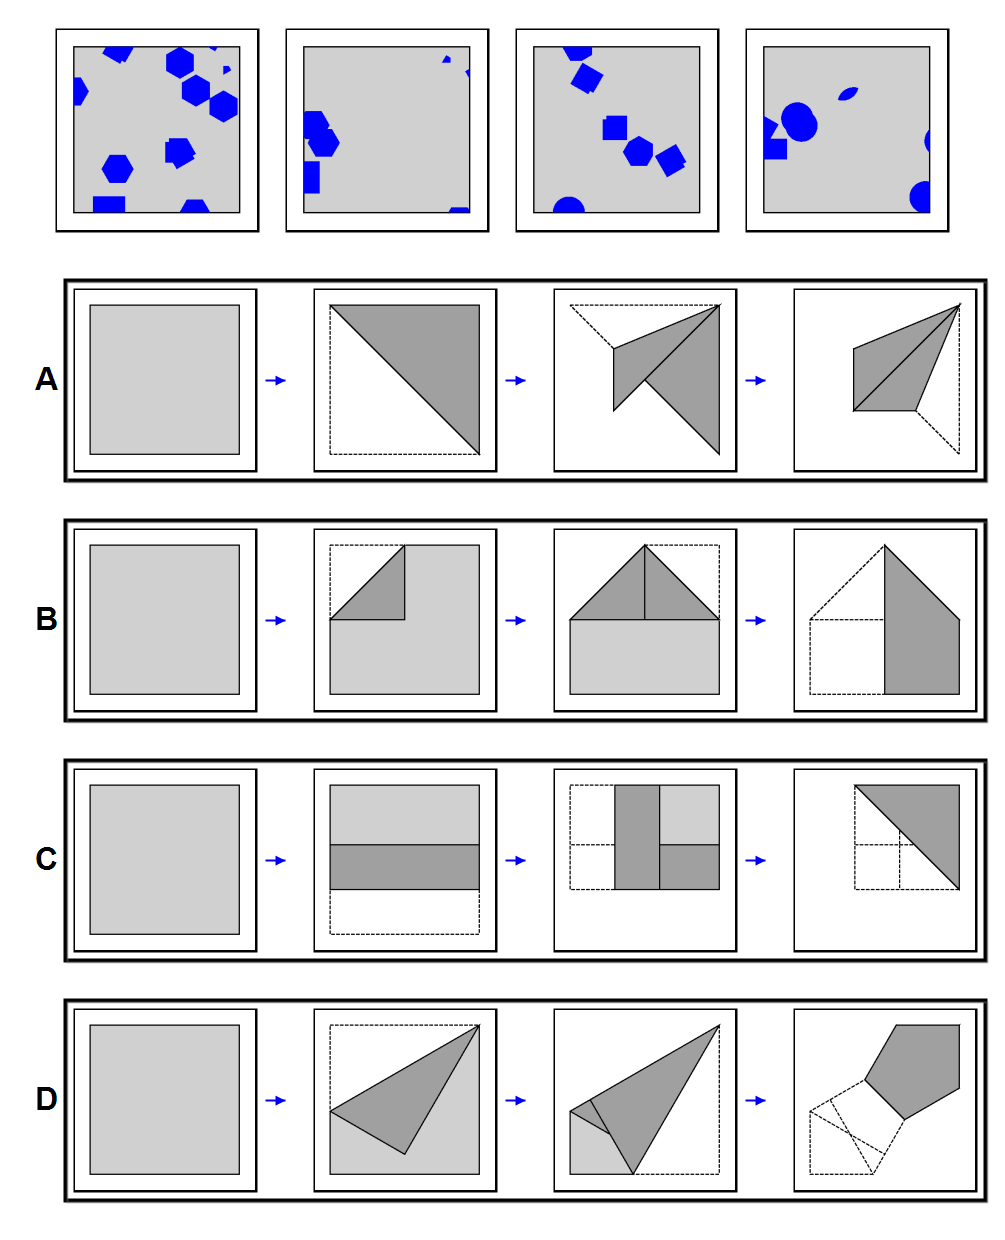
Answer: D